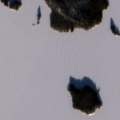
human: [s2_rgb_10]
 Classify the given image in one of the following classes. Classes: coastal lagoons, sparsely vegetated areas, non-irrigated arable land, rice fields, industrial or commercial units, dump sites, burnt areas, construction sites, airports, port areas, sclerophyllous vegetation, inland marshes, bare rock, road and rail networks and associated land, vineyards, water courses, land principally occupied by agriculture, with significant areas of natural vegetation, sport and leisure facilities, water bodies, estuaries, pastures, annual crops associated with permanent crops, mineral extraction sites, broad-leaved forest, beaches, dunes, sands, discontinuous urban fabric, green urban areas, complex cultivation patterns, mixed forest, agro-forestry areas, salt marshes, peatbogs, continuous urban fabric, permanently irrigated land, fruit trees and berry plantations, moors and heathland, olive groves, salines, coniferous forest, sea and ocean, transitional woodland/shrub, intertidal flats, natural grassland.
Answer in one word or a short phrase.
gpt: coniferous forest, water bodies